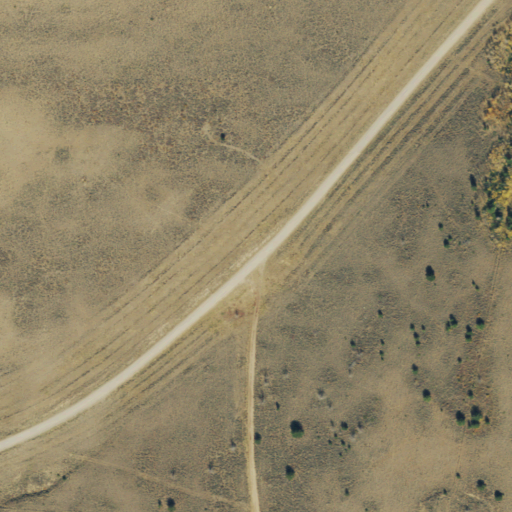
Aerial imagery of gap in Colorado named Buffalo Pass containing shrub and evergreen forest